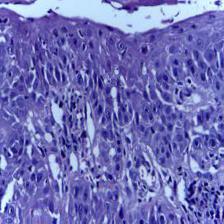
Diagnosis: OSCC